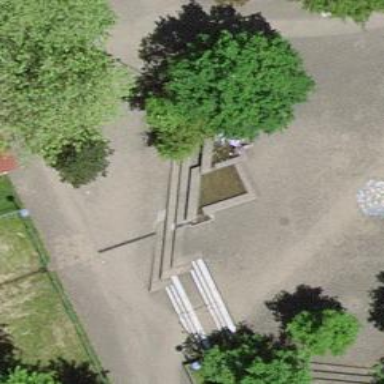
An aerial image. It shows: Fountain.